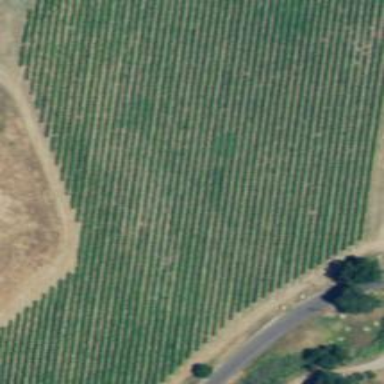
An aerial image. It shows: Unique farmland with vineyards growing grapes.